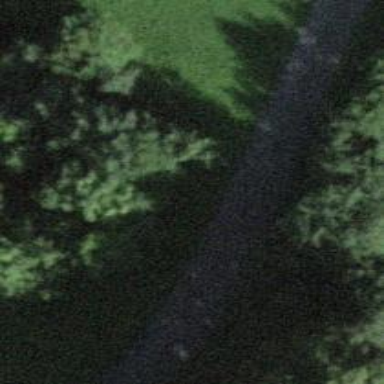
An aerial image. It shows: Unclassified road with asphalt surface. The track type is grade 1.